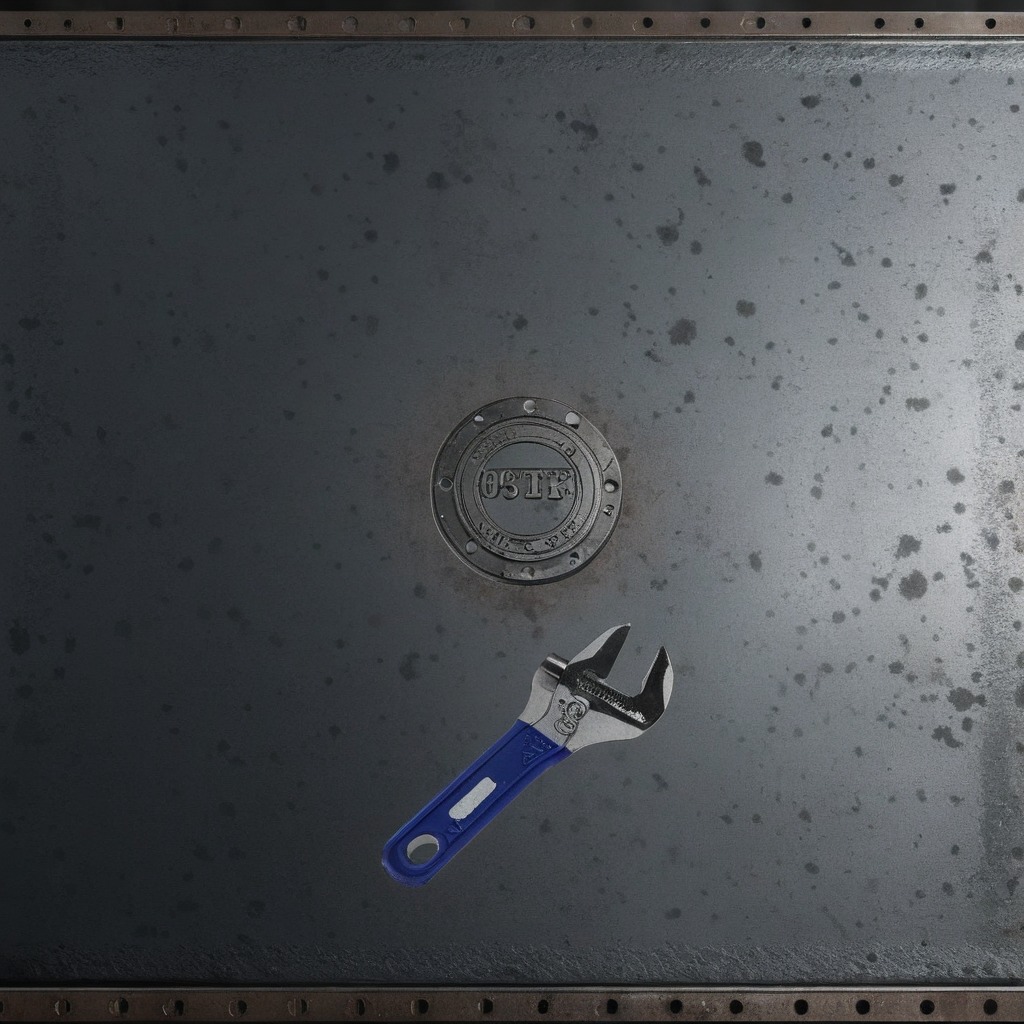
An wrench is lying on the cold steel table in a mining workshop.